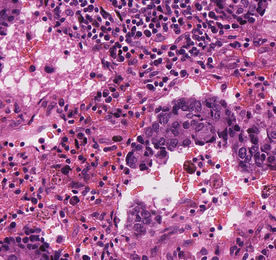
Tumor epithelial tissue: yes
Tumor-associated stroma tissue: yes
Normal tissue: no